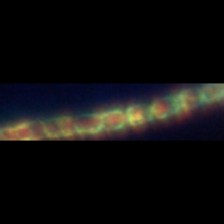
Taxon: Chaetoceros
Group: Diatoms